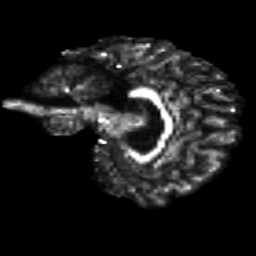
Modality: FA
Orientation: sagittal
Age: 26
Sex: female
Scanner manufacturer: siemens
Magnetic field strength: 3 T
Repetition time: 8.8 s
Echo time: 0.085 s